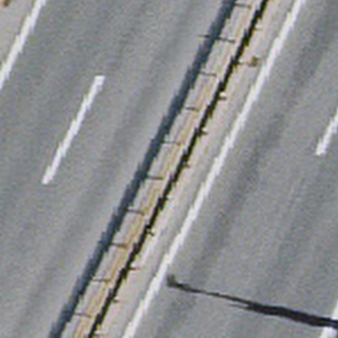
Label: other